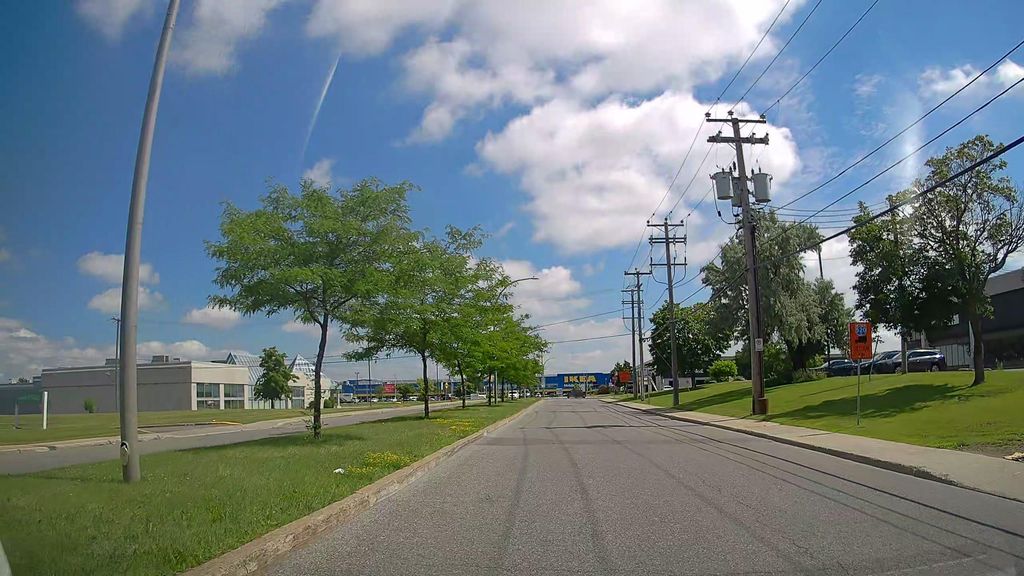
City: montreal